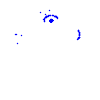
Particle: proton